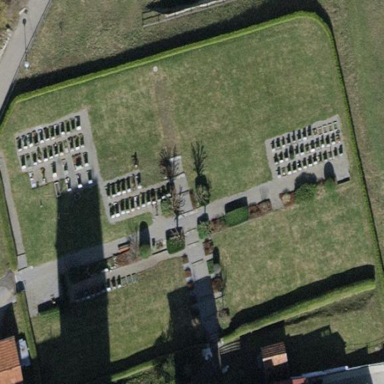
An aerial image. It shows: Cemetery.